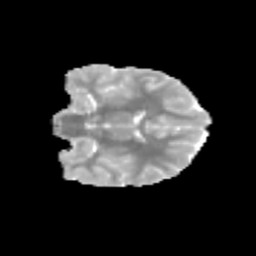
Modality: MD
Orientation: coronal
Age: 9
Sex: female
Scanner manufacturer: siemens
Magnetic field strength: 3 T
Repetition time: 3.8 s
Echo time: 0.07 s